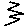
Label: zigzag